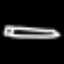
Label: pencil